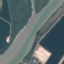
Land use / land cover: River